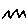
Label: zigzag